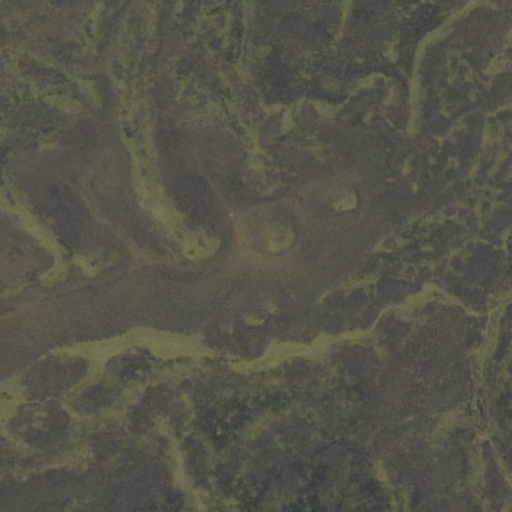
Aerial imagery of mountain in Hawaii named Pu‘uhe‘ewai containing only unknown